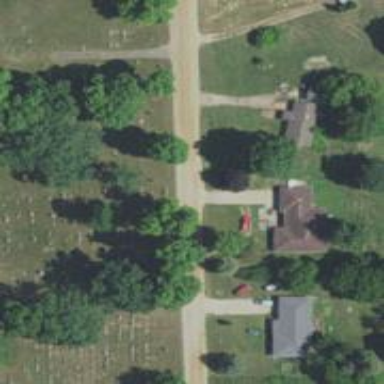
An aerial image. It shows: Cemetery.